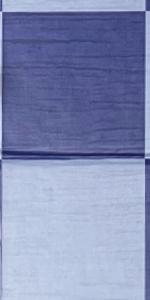
Label: Empty